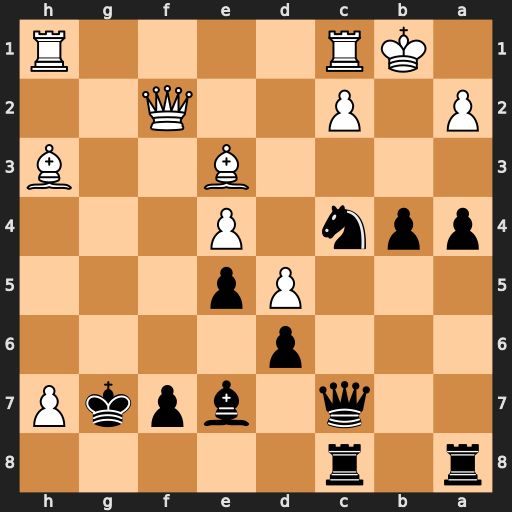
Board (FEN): r1r5/2q1bpkP/3p4/3Pp3/ppn1P3/4B2B/P1P2Q2/1KR4R
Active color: b
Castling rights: -
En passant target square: -
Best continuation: Na3+ Ka1 Qc3#